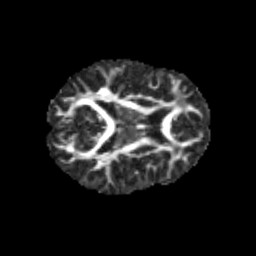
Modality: FA
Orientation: axial
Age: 10
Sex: male
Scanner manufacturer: siemens
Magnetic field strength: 3 T
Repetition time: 3.8 s
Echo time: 0.07 s